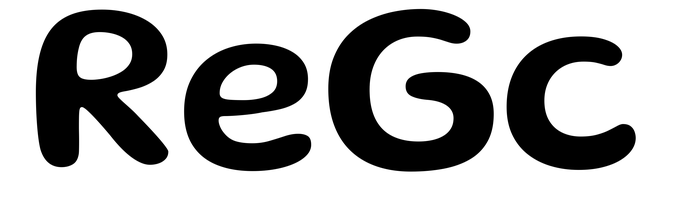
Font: Gluten_Medium